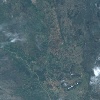
Label: land